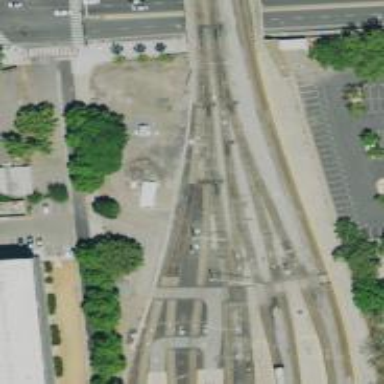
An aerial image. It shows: Railway spur junction.